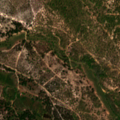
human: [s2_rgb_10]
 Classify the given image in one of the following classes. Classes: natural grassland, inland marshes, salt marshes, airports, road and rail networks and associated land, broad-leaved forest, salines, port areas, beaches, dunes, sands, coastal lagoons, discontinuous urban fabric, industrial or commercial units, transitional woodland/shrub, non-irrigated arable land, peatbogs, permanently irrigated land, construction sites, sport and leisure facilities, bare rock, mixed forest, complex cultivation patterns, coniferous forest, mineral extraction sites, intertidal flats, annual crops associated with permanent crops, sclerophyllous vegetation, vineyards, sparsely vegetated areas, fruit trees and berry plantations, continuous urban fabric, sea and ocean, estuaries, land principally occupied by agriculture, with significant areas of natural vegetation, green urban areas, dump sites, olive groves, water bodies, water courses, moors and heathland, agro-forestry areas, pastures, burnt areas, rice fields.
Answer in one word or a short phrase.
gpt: continuous urban fabric